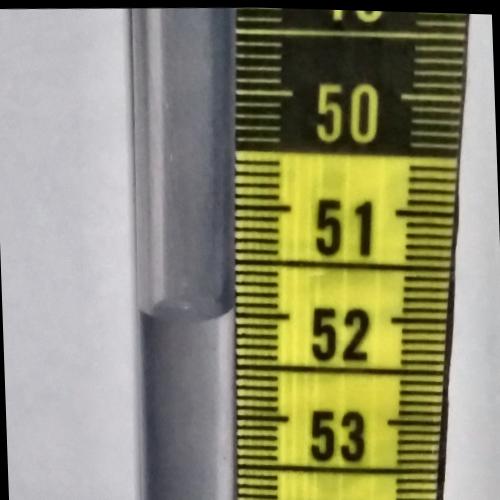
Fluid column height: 52.0 cm